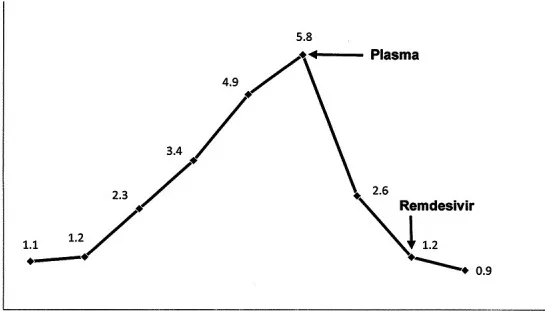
Time course of the serum creatinine over the duration of hospitalization.
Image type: pathology (masson_trichrome)